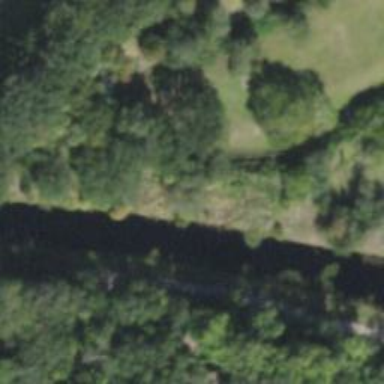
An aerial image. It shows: Canal.